Question: mysql: I've got 2 tables. How do I get the COUNT of 's from table-A for each student and UPDATE the "A Grades Achieved" column in table-B?

'''
while($line = mysql_fetch_array($result)) {
$studentName = $line["Student"];
mysql_query("UPDATE table-B SET A Grades Achieved =
(SELECT COUNT(A) FROM Table-A
WHERE Grade = 'A' && Student ='$studentName')
WHERE Student ='$studentName' LIMIT 1");
'''
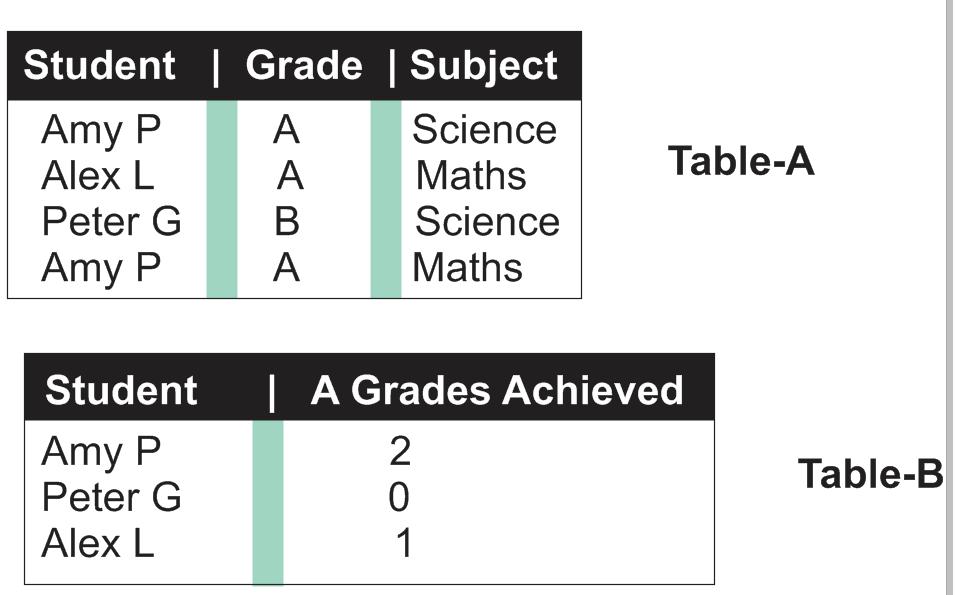
Answer: Here is your query:
'''
UPDATE table-B
SET A Grades Achieved = (SELECT COUNT(A) FROM Table-A WHERE Grade = 'A' && Student ='$studentName')
WHERE Student ='$studentName'
LIMIT 1;
'''
Apart from the normal comments about SQL injection (your code is prone to it) and "mysql_" being deprecated, your query has some problems. The major problem is that the names of tables and columns have characters in them that need to be escaped (namely, spaces and hyphens). Try this:
'''
UPDATE 'table-B'
SET 'A Grades Achieved' = (SELECT COUNT(*) FROM 'Table-A' WHERE Grade = 'A' AND Student = '$studentName')
WHERE Student = '$studentName'
LIMIT 1;
'''
When designing your database, it is best to have simple names for things, so escaping the names is not needed.